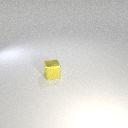
small yellow metal cube